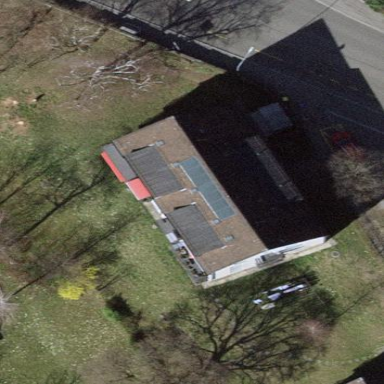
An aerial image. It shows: Building with gabled roof.